Interaction volume radius: 10 \u00c5
Interaction volume height: 25 \u00c5
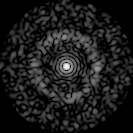
Disorder parameter: 0.8535